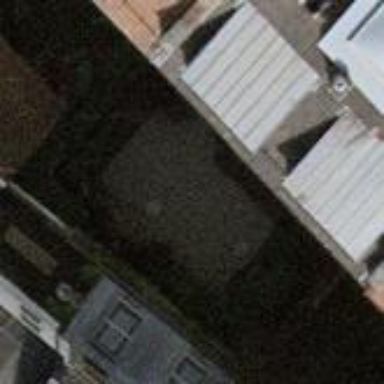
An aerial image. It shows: View of roof of building.